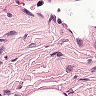
Metastatic tissue present: no